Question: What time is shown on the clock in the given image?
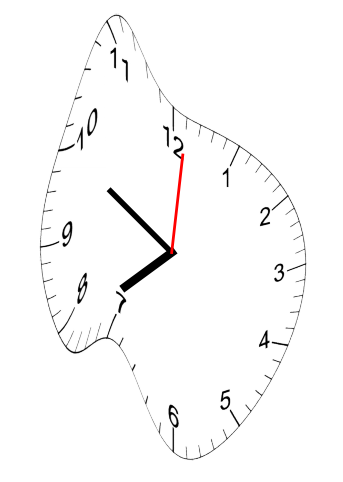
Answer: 07:50:01